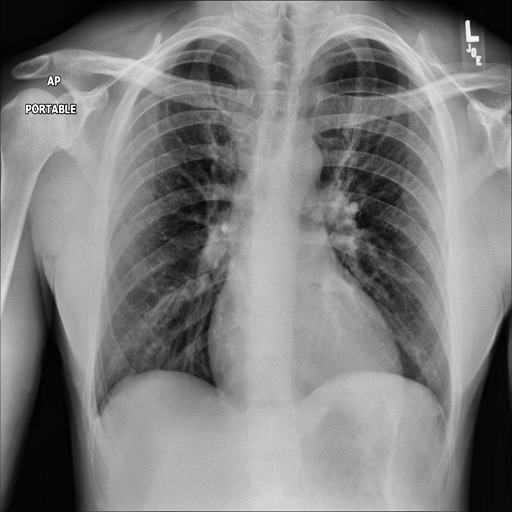
Finding: NORMAL